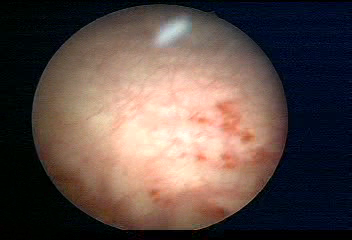
Modality: WLC
Class: Normal mucosa
Bladder cancer association: No